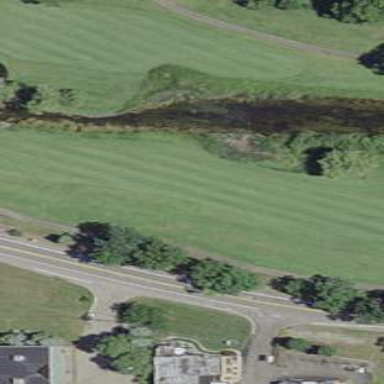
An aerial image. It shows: Golf fairway surrounded by grass.